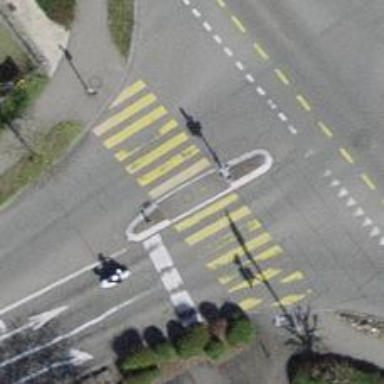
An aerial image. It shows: Crossing with traffic signals.